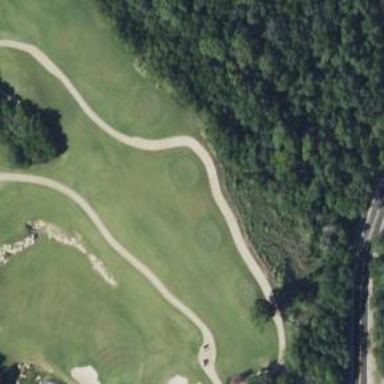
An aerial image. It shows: Path used for both walking and golf.